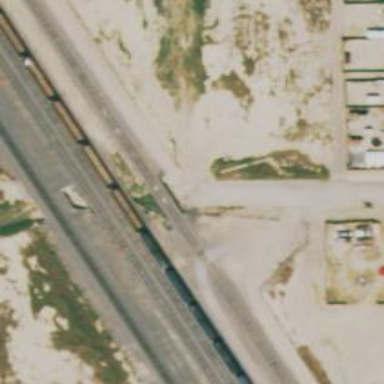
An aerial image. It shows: Railway bridge over siding railway service.